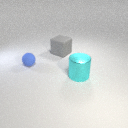
large gray rubber cube to the left of large cyan metal cylinder